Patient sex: M
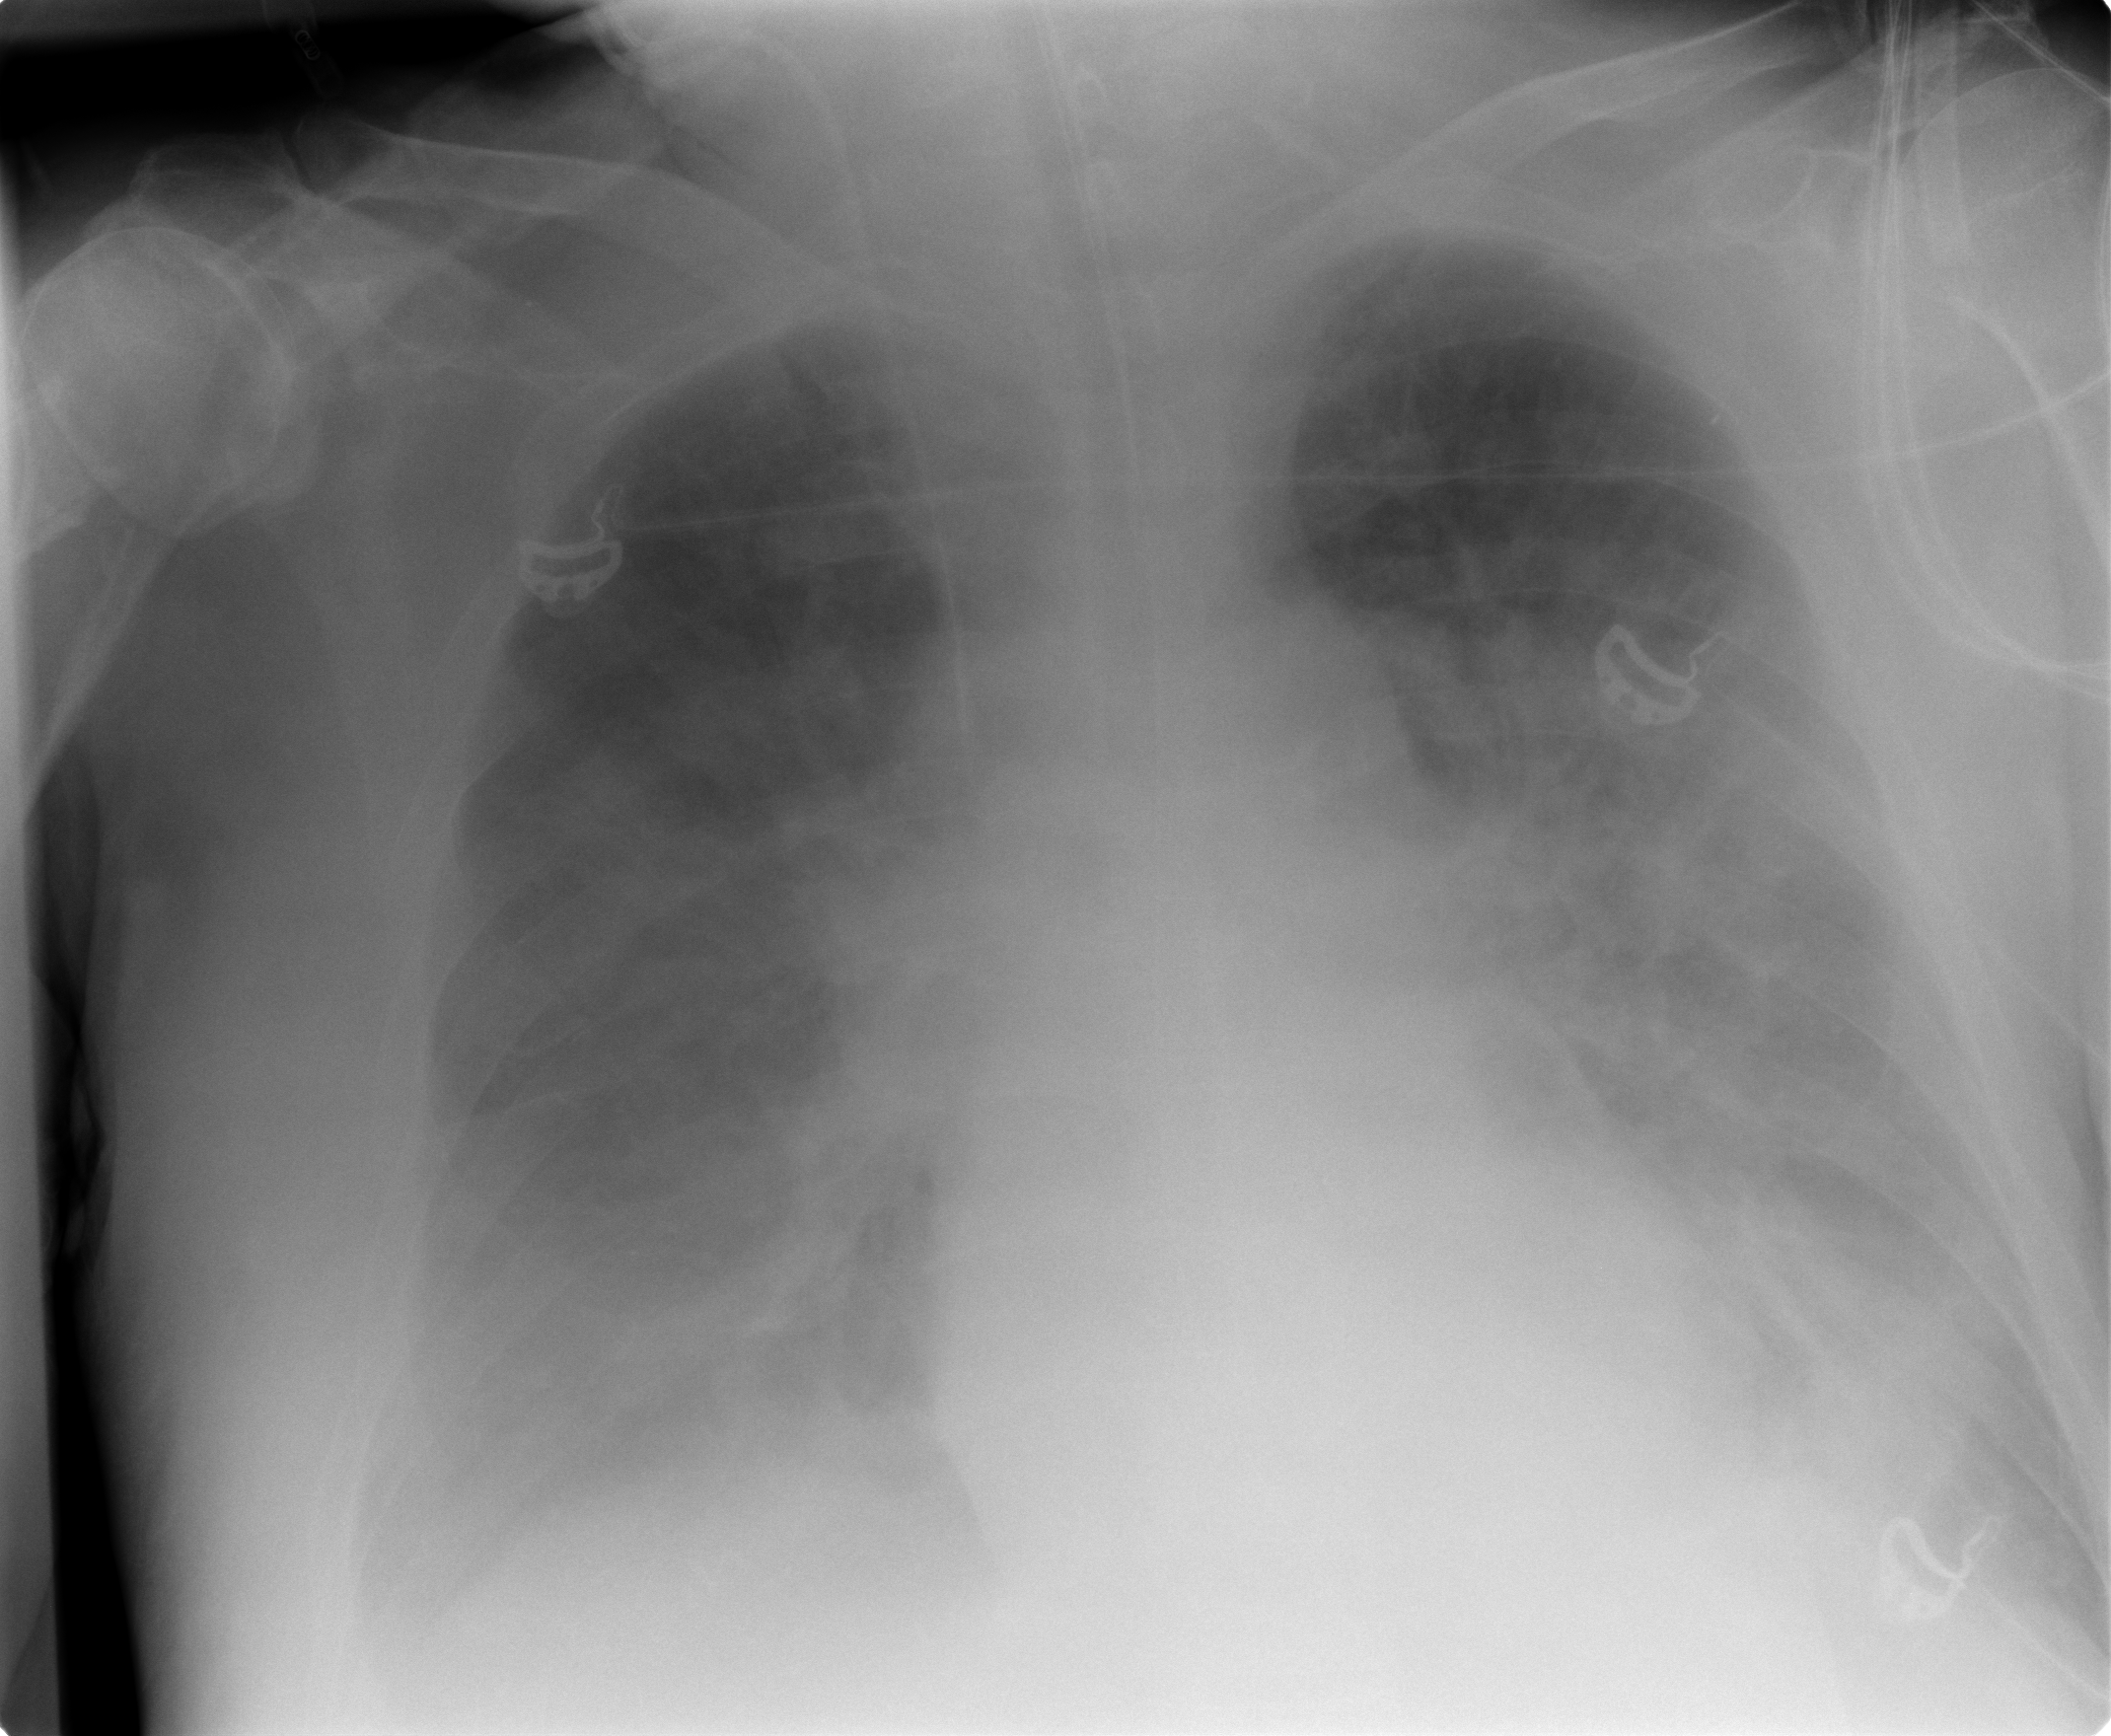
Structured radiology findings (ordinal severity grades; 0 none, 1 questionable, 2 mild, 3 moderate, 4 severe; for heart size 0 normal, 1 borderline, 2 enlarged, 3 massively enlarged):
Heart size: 0
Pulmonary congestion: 4
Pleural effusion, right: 3
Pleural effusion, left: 3
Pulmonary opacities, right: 3
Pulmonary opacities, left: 3
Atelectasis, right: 3
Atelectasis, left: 3